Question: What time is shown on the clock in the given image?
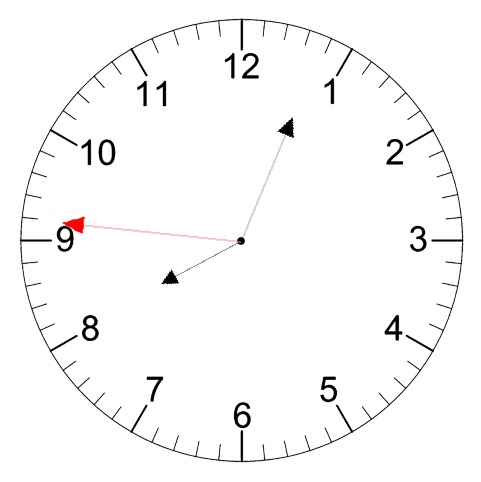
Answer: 08:03:46